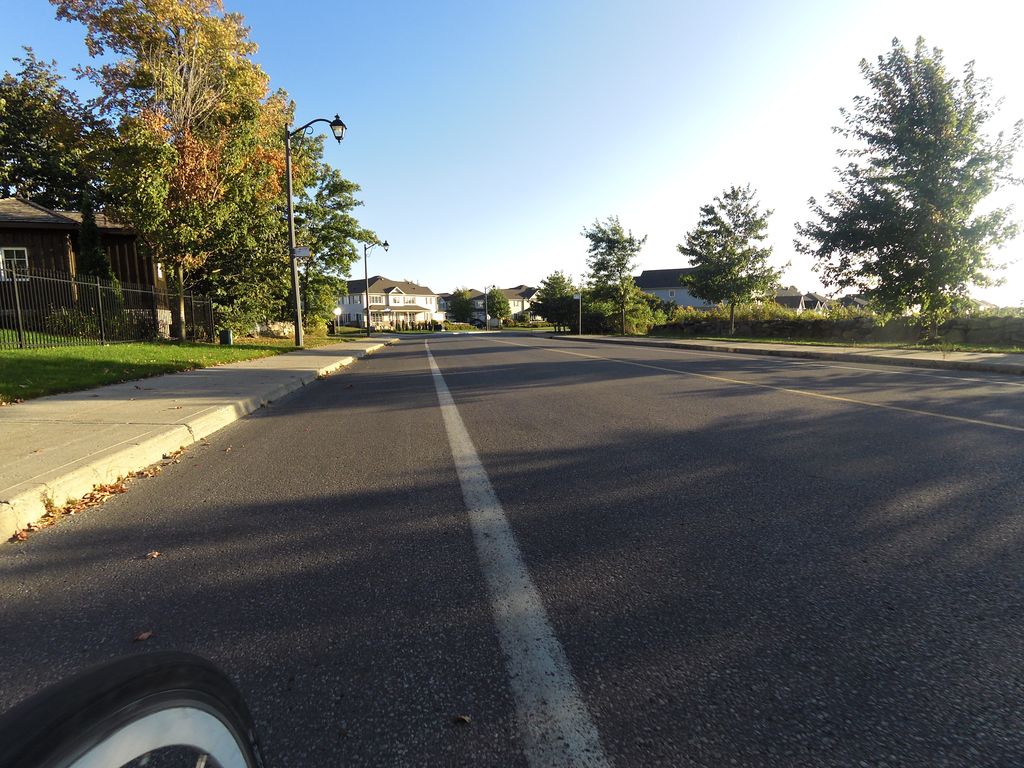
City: ottawa-gatineau